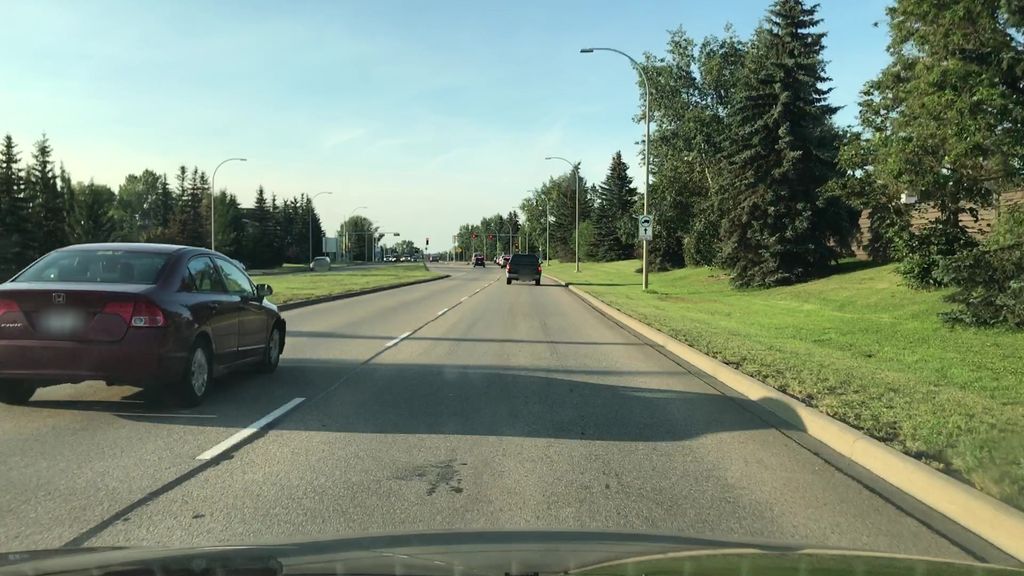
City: edmonton